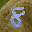
Label: 8